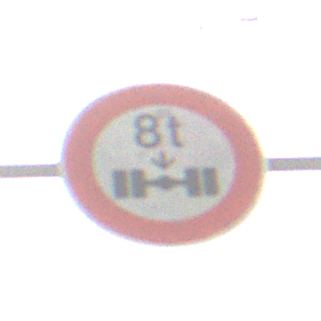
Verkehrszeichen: TatsaechlicheAchslast
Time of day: Midday
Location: Outdoor (Nature)
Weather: PartlyCloudy
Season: NotSpecified
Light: Natural